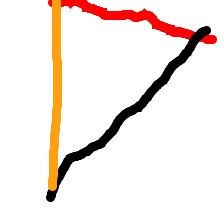
Shape: triangle